Field crop: maize
Growth stage: 2
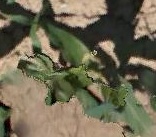
Species: maize